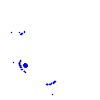
Particle: kaon